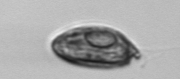
Label: Katodinium_or_Torodinium